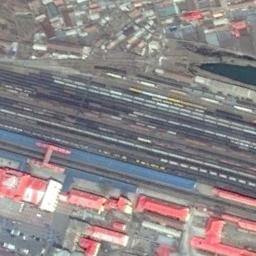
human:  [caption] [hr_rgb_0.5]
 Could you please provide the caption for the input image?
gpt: There are several buildings beside the railway .

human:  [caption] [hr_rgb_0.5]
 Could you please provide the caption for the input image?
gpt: These railways go through a industrial area and some trains are on the railways .

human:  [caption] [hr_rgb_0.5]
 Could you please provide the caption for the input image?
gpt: The railway is next to some houses .

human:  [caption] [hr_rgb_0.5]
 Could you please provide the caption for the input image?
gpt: One side of the railway, there are lush trees  And the other side, there are many buildings .

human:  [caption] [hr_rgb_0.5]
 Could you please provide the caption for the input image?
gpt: There are some red buildings beside the railway with some trains .